Field crop: maize
Growth stage: 2
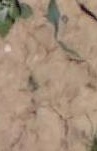
Species: maize